【题型】填空题　【知识点】立体几何　【难度】easy
正方体 \(ABCD-A_1B_1C_1D_1\) 中, 异面直线 \(AB\) 与 \(DC_1\) 所成角的大小为\underline{\quad\quad\quad}.
【解答】
\textbf{【答案】} \(45^\circ\) / \(\dfrac{\pi}{4}\)

\vspace{1em}

\textbf{【解析】} 正方体 \(ABCD-A_1B_1C_1D_1\) 中, \(CD \parallel AB\), 因此 \(\angle CDC_1\) 是异面直线 \(AB\) 与 \(DC_1\) 所成的角或其补角,

而 \(\angle C_1CD = 90^\circ\), \(CD = CC_1\), 因此 \(\angle CDC_1 = 45^\circ\).

所以异面直线 \(AB\) 与 \(DC_1\) 所成角的大小为 \(45^\circ\).

故答案为: \(45^\circ\).
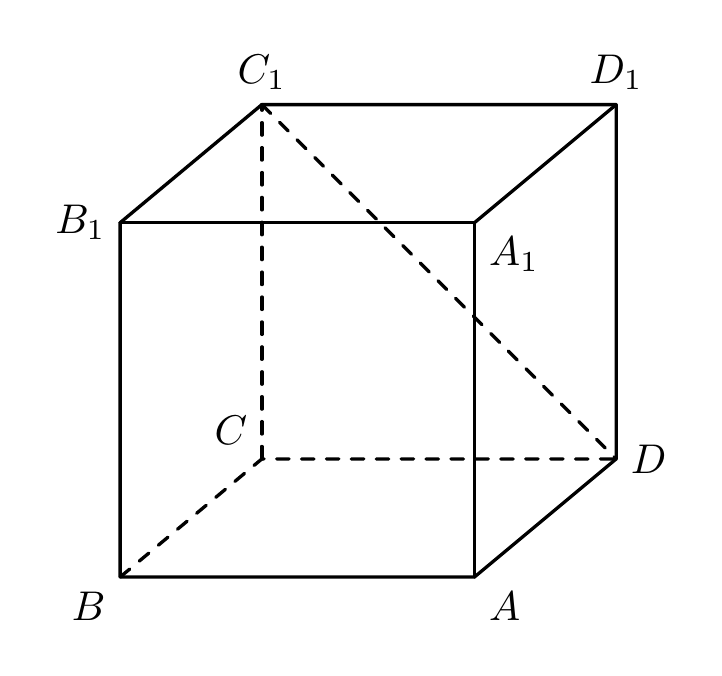